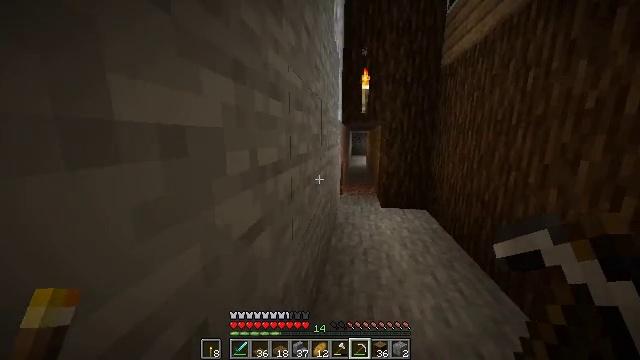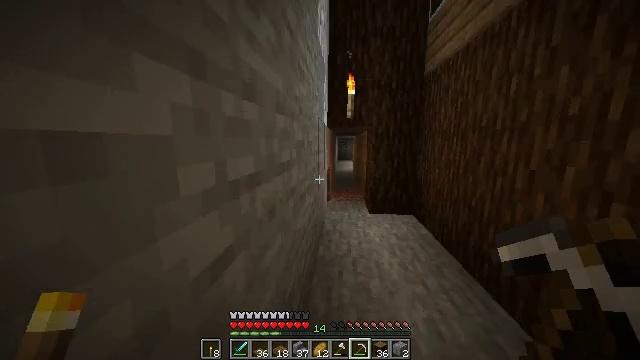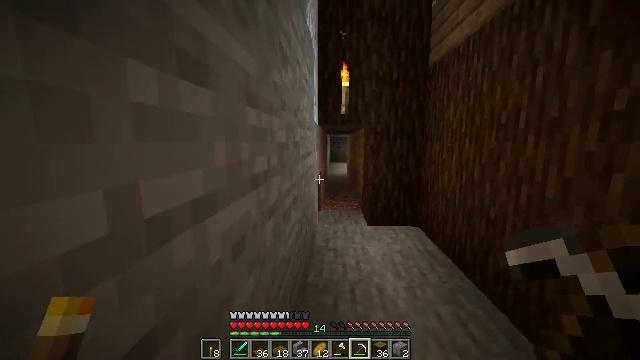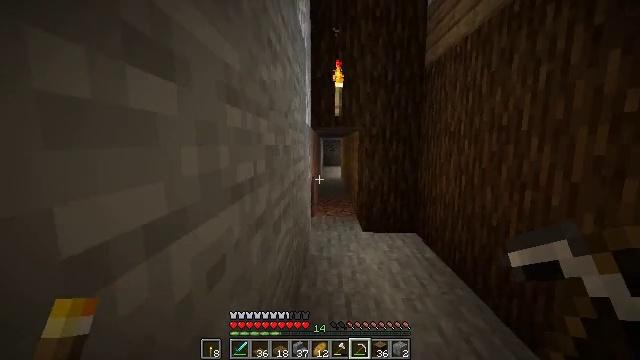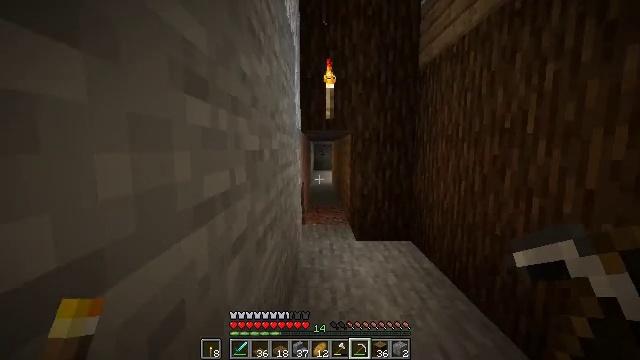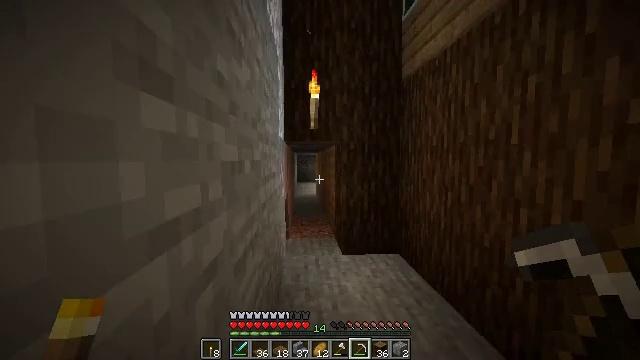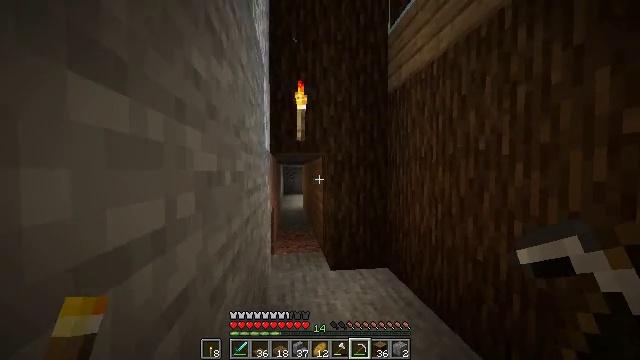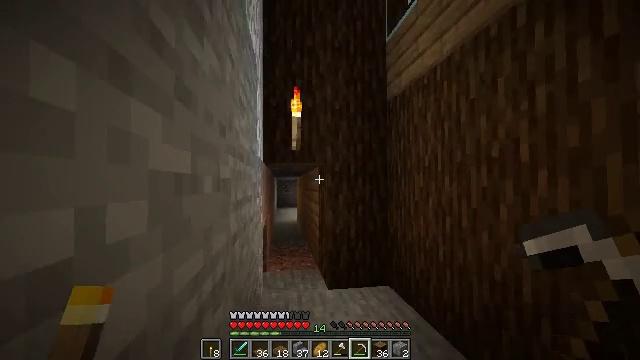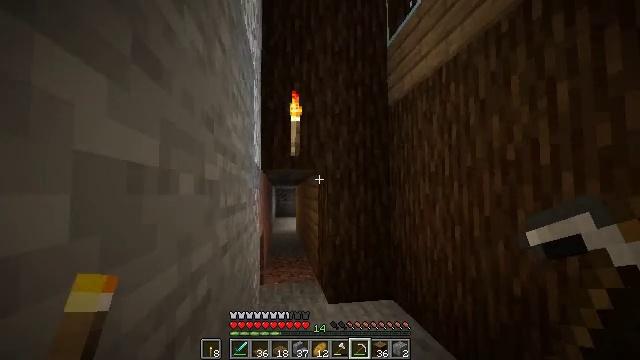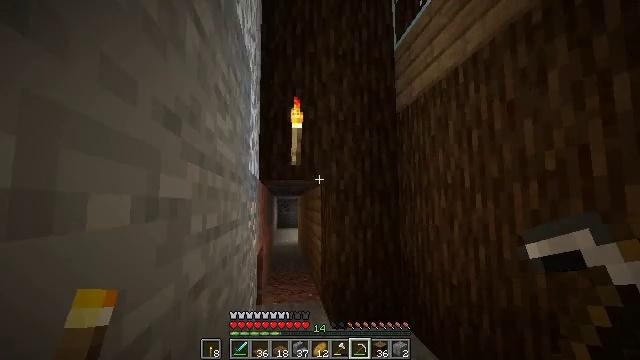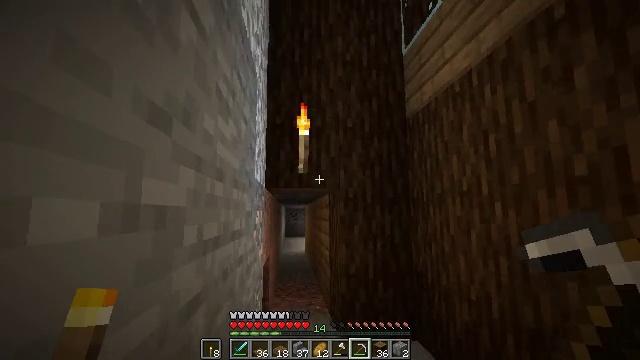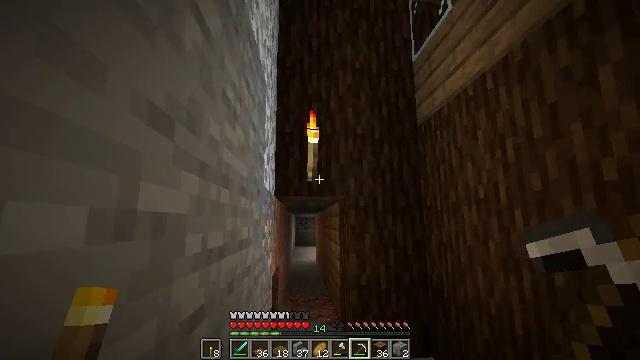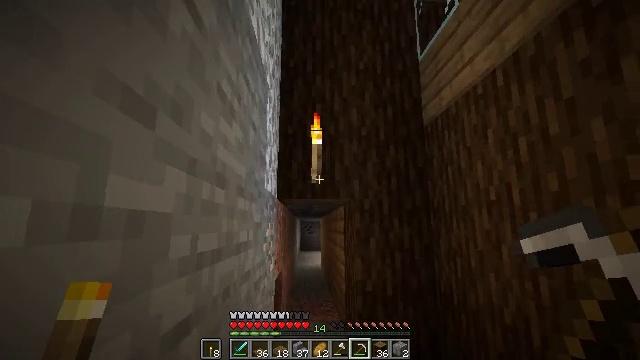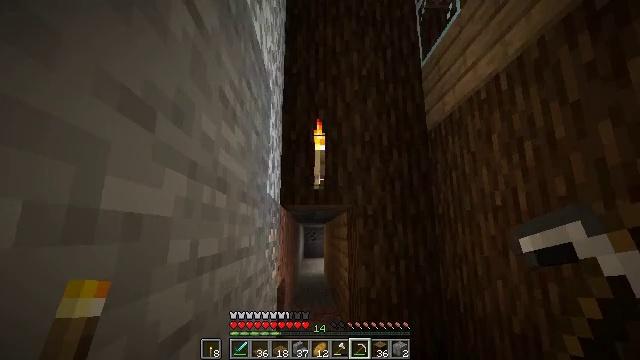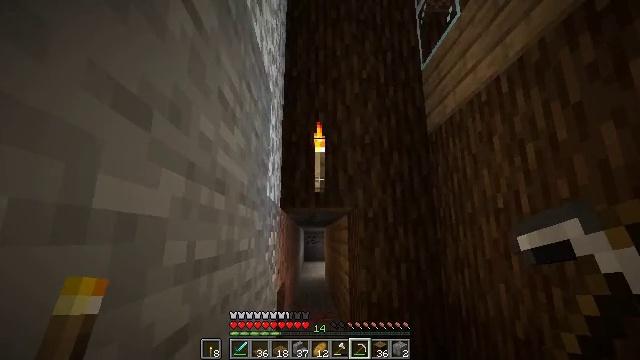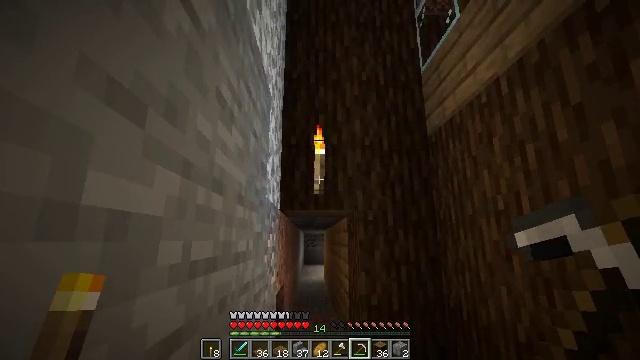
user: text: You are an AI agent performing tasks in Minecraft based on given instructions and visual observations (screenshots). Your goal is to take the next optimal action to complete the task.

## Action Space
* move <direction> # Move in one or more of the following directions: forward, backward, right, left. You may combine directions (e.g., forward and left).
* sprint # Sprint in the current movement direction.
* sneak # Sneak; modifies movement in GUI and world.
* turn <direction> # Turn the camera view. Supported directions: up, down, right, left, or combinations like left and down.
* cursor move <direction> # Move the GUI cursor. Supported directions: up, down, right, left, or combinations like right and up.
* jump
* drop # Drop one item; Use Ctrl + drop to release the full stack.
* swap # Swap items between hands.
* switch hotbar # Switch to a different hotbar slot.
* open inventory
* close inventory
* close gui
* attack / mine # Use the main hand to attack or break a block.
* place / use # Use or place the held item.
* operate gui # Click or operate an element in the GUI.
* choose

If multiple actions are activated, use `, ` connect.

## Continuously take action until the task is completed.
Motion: motion action
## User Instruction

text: Gather the wall torch from the wall.
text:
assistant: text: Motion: move forward and move left, turn right and up
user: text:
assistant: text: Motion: move forward and move left, turn right and up
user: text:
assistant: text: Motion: move forward and move left, turn right
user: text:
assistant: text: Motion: move forward and move left, turn right and up
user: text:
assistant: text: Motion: move forward and move left, turn right and up
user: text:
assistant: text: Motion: move forward and move left, turn right and up
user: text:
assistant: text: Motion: move forward, turn right and up
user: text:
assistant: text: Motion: move forward, turn up
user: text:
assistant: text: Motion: move forward, turn up
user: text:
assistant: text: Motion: turn left and up
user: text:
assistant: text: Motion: turn left and up
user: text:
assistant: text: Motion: turn left
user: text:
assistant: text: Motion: turn up
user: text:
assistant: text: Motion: no_op
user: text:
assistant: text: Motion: no_op
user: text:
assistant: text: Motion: no_op
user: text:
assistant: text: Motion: no_op
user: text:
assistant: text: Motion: no_op
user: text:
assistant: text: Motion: attack / mine
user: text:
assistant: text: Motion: attack / mine
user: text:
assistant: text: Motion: attack / mine
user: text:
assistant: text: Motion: move forward
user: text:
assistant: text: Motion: move forward and move left
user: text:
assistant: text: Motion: no_op